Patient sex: M
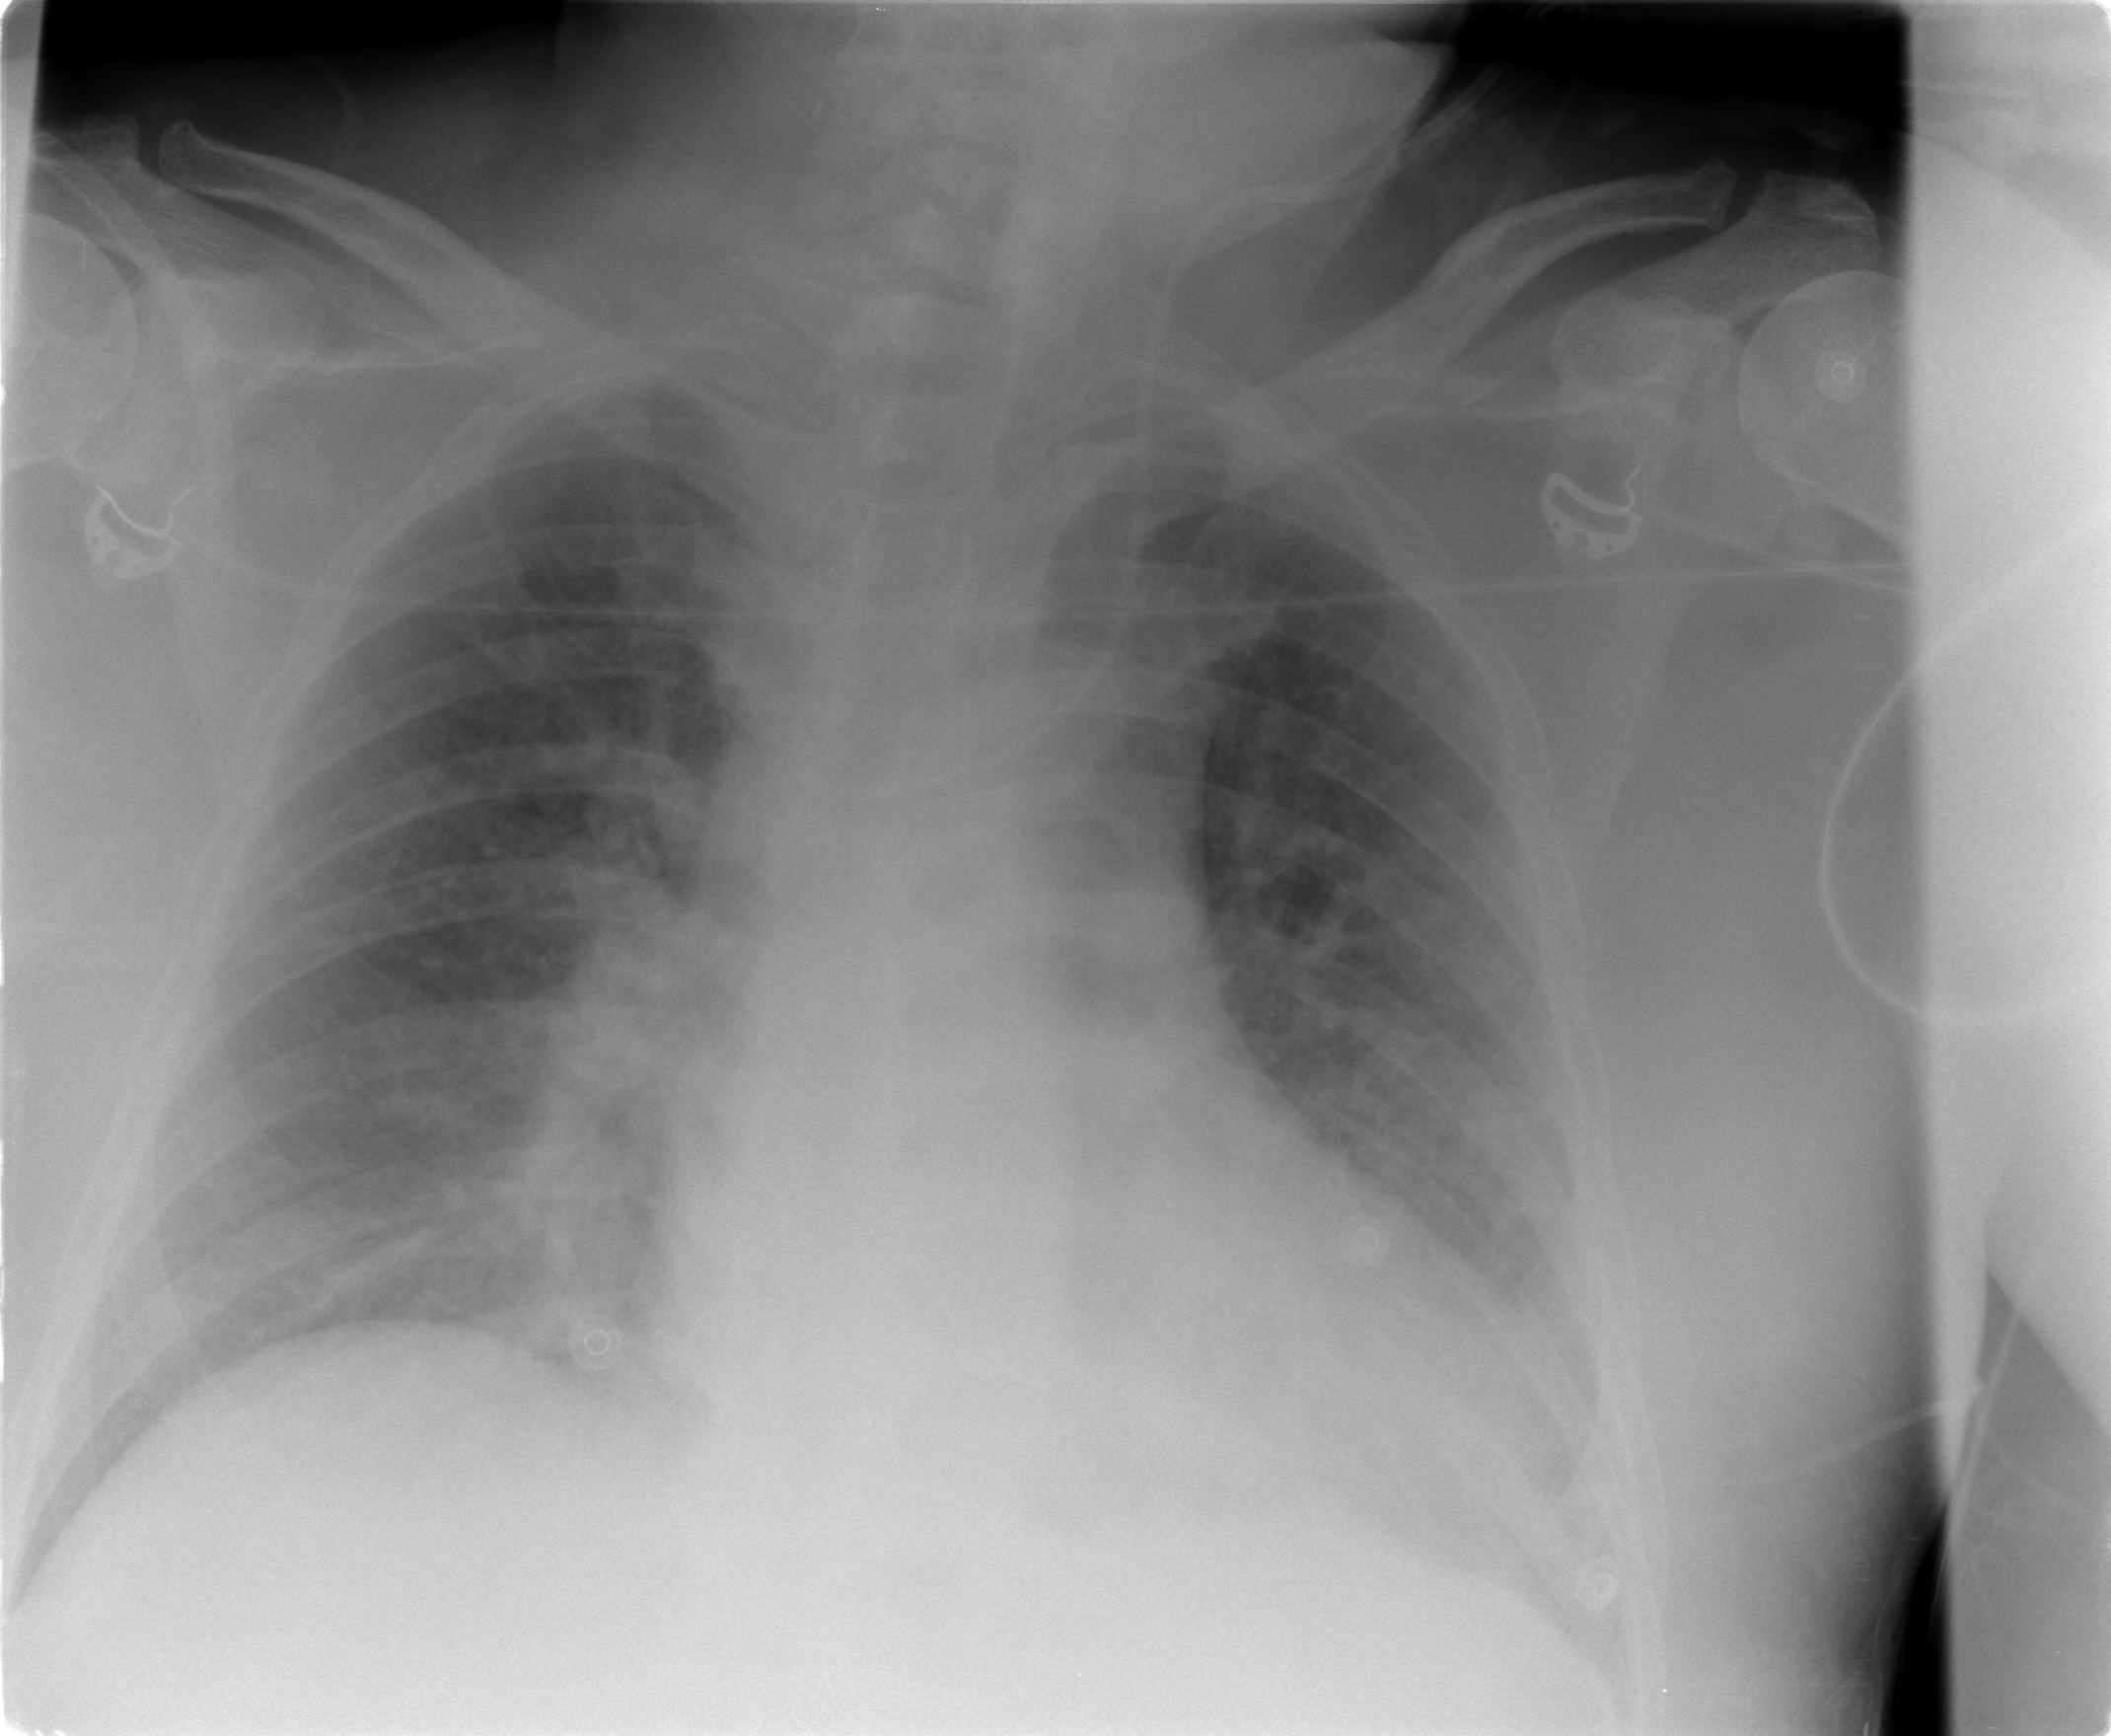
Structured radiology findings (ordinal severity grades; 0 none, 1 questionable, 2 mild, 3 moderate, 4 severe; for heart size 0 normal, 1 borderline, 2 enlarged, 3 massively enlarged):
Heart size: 1
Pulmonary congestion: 2
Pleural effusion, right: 0
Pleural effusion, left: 0
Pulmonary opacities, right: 0
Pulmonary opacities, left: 0
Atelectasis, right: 2
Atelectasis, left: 2